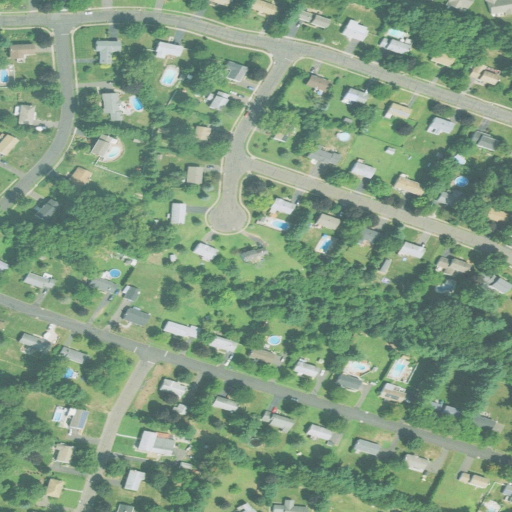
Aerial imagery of mountain in Connecticut named Tudor Hill containing low intensity development, medium intensity development, and open development